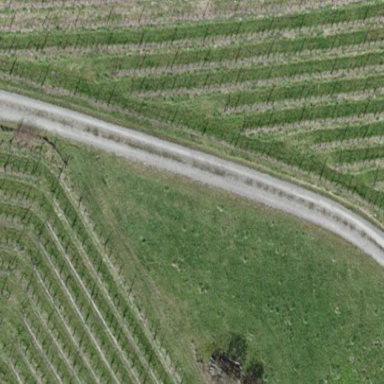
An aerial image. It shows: Vineyard.